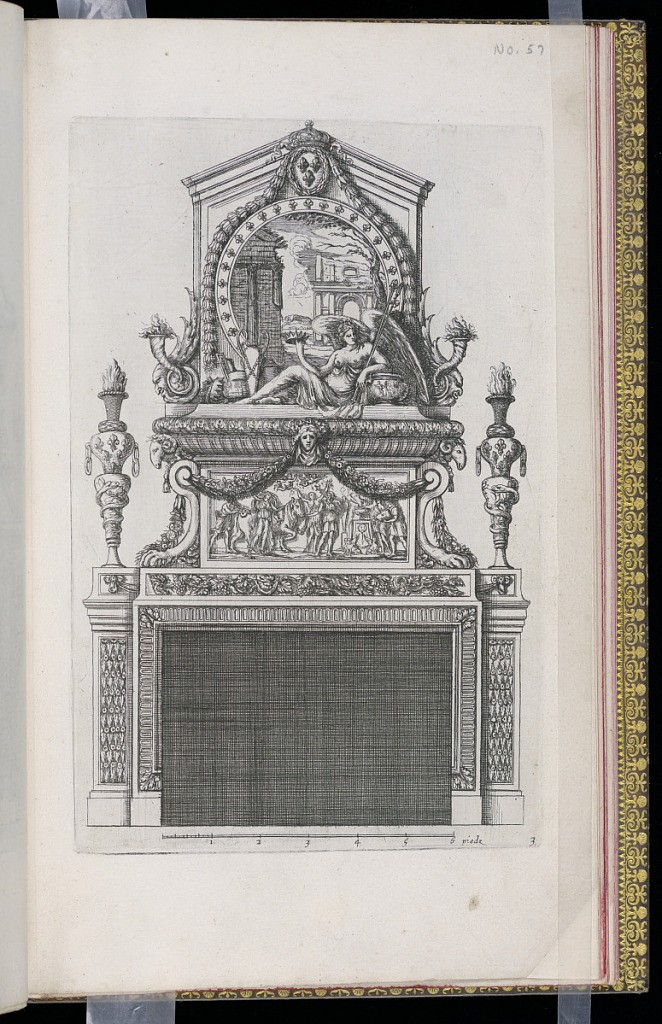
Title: Chimney Piece Design
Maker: D. Antoine Pierretz, French, active 1647
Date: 1647-55
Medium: Etching on laid paper
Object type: Print
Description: Design for a chimney piece (fireplace, mantel and overmantel) with classical motifs. The mantel is framed by sculpted moldings with fluting, leaf and scrolling grape vine repeating patterns. The overmantel features a frieze with classical figures framed by a mask (mascaron), festoon of leaves and flowers, flaming vases, and topped with a round medallion featuring a landscape with classical architecture framed by fleurs-de-lis, festoon of leaves, a winged angel, vases, crowns, cornucopia, and the French Royal coat of arms. A scale below. The plate is numbered.